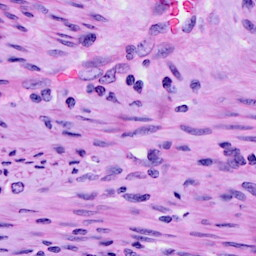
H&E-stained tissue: Cervix